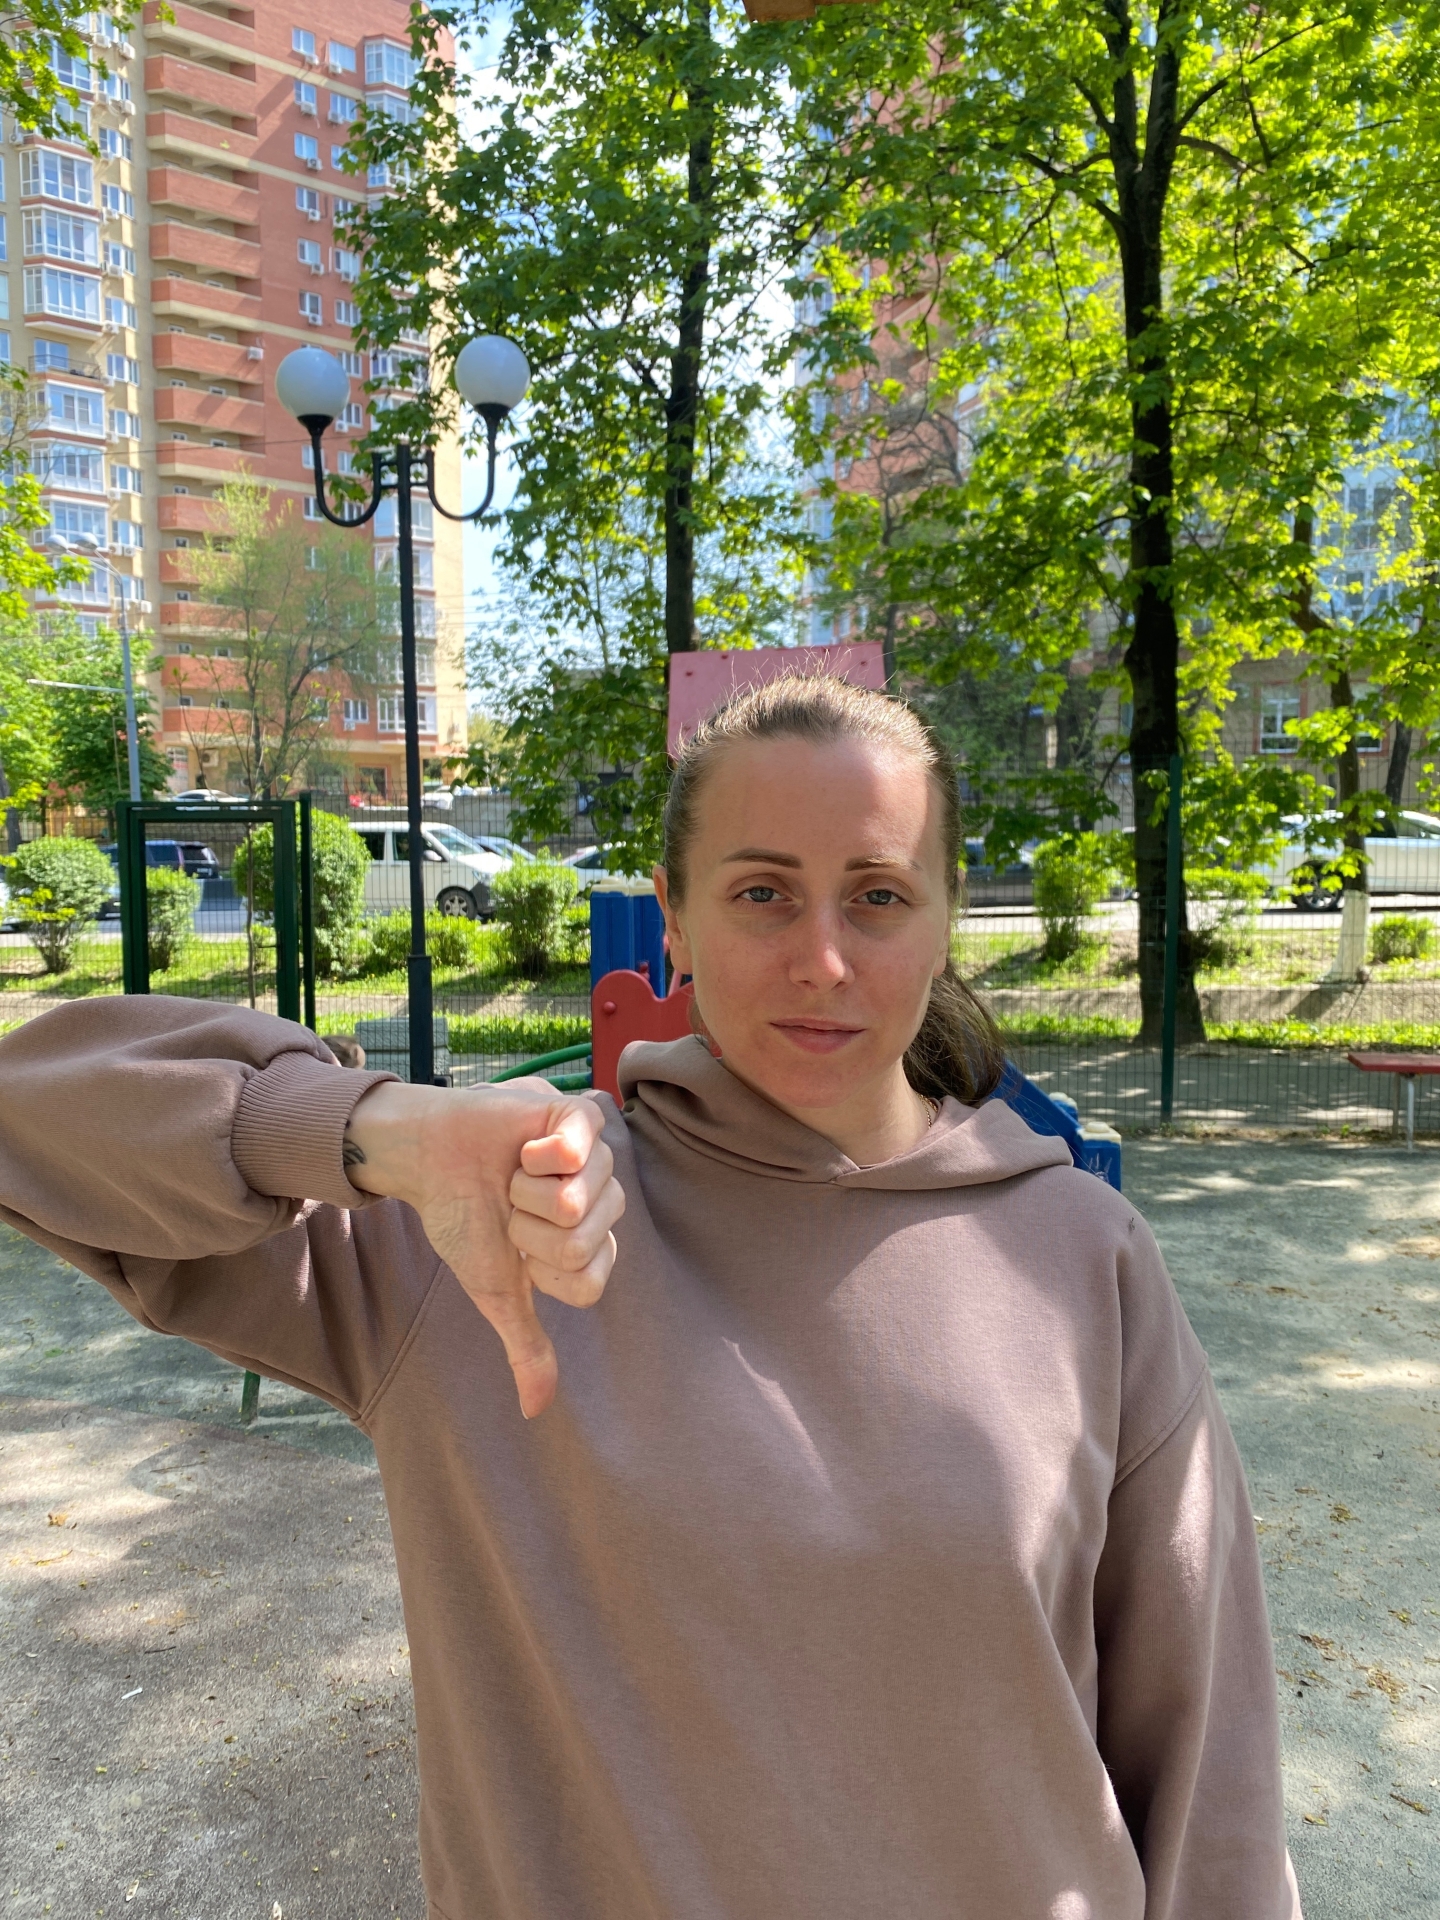
Label: clear